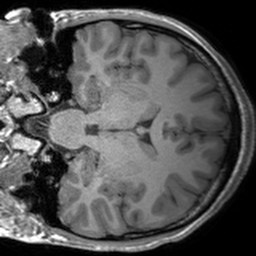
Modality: T1w
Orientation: coronal
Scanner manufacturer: siemens
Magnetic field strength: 3 T
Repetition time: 1.54 s
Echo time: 0.00234 s